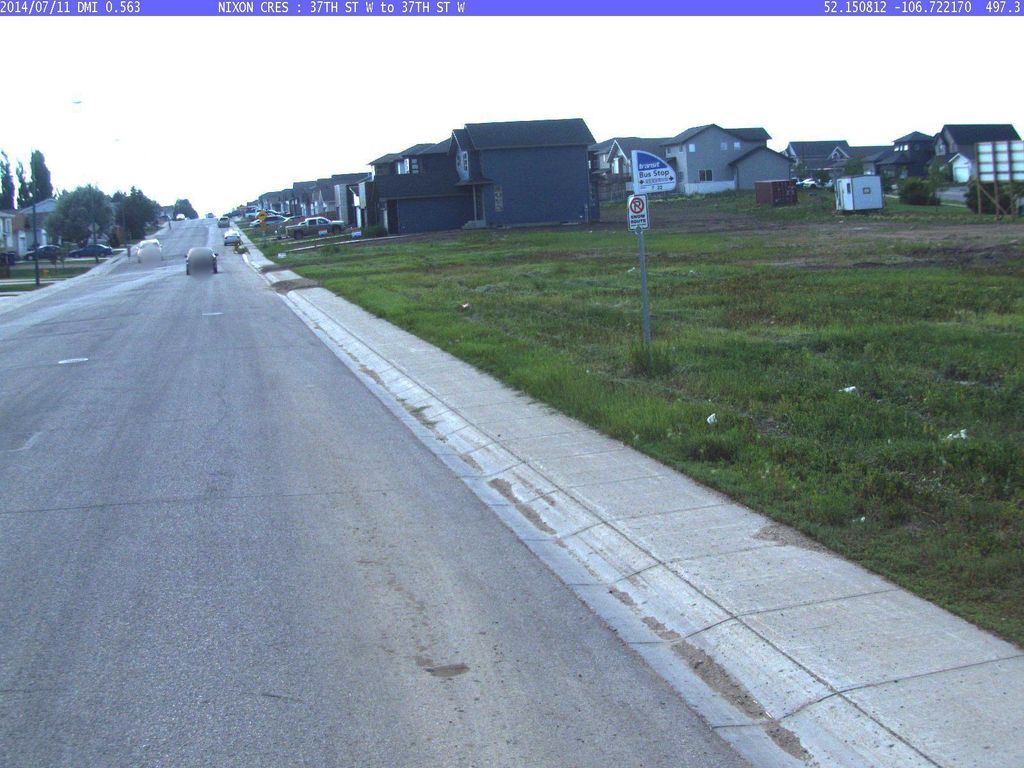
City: saskatoon